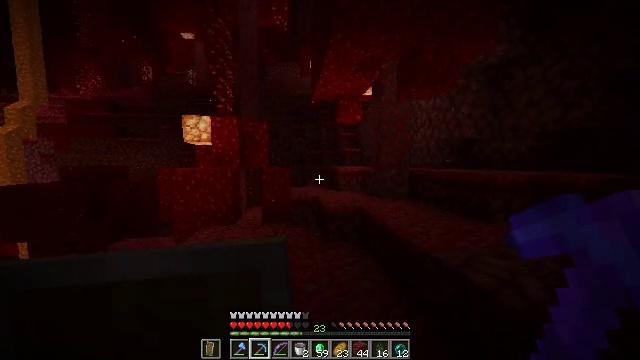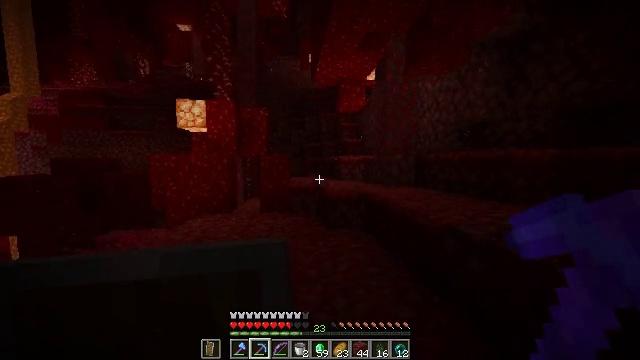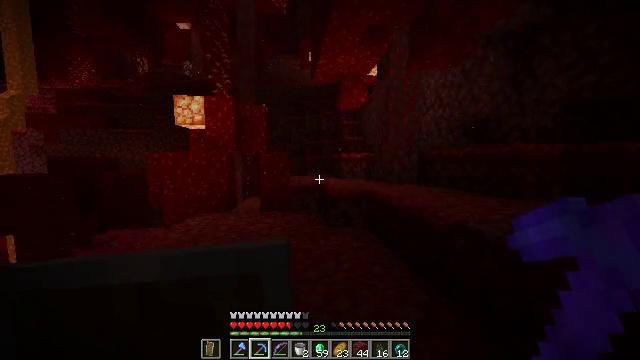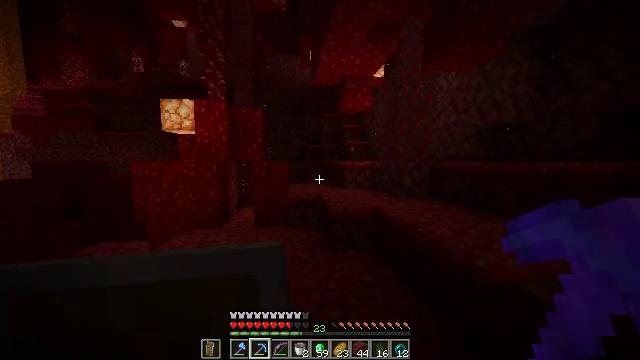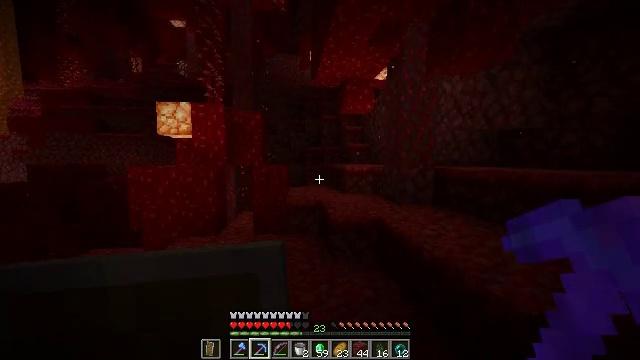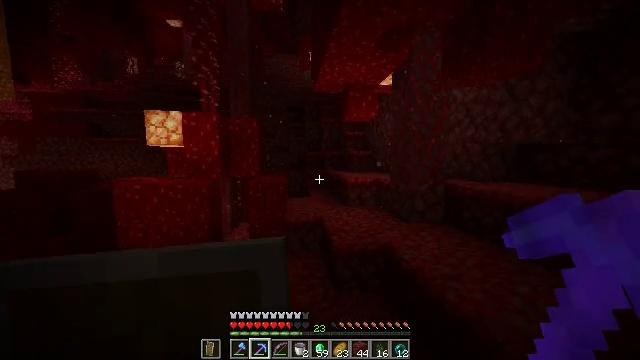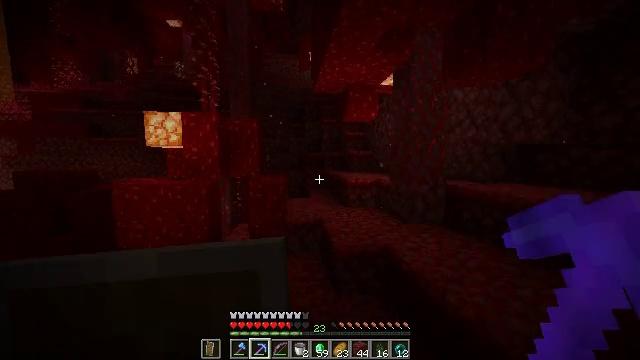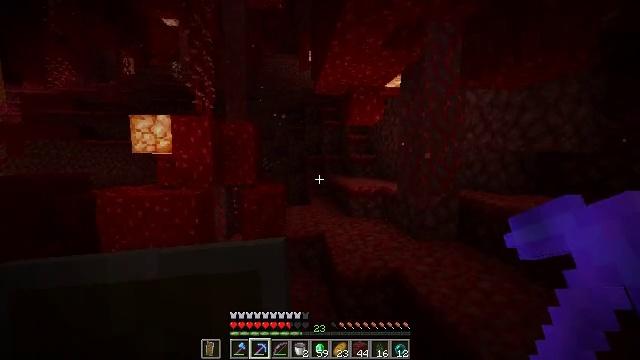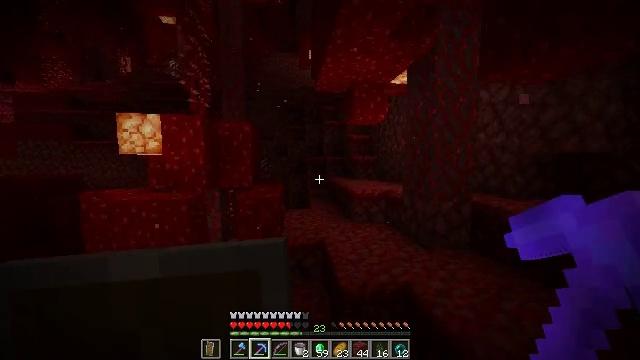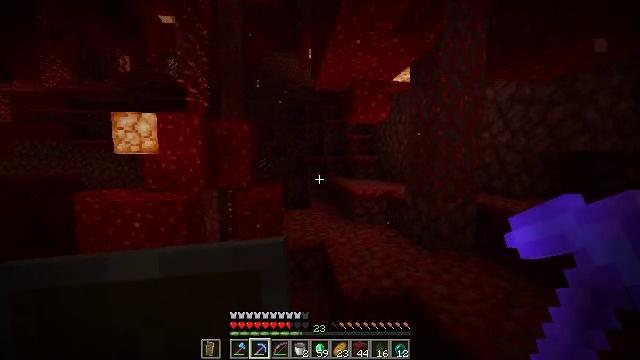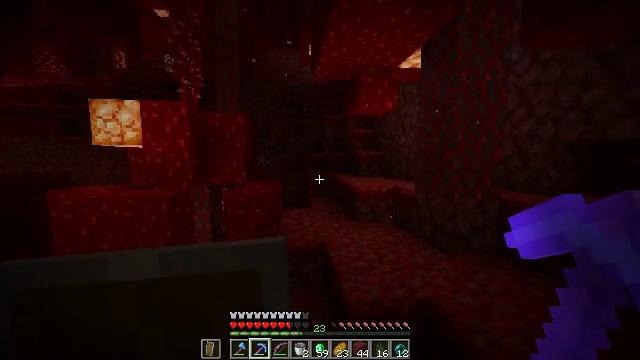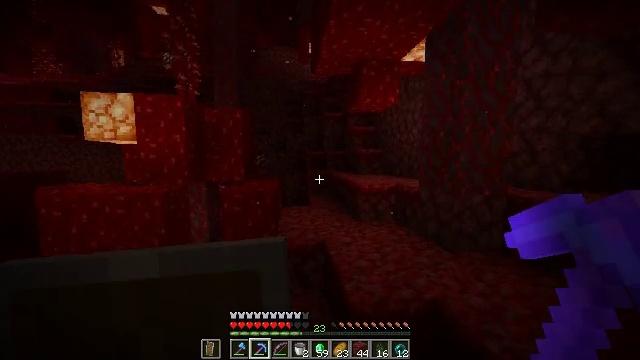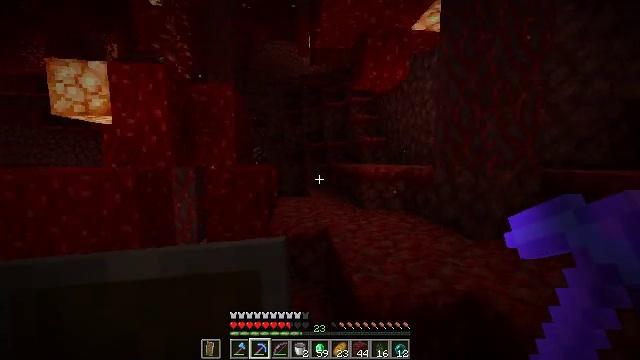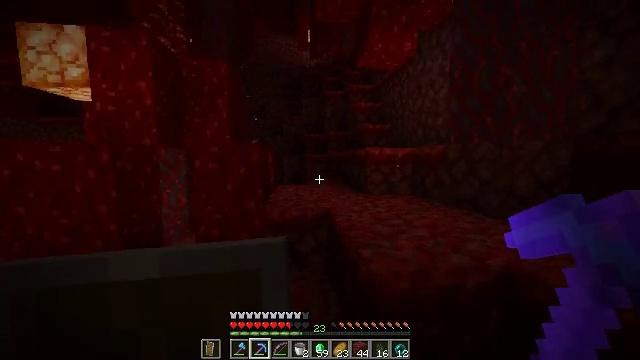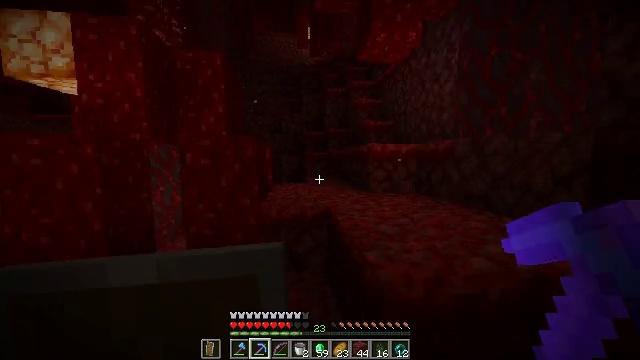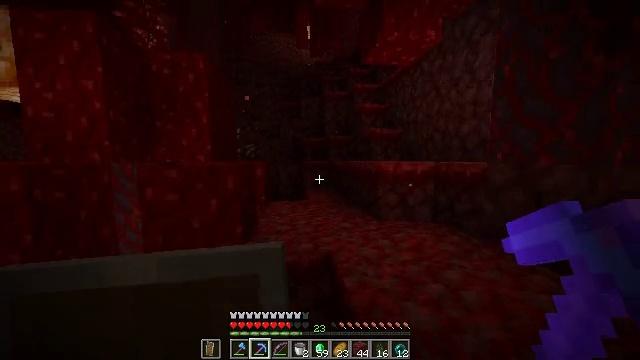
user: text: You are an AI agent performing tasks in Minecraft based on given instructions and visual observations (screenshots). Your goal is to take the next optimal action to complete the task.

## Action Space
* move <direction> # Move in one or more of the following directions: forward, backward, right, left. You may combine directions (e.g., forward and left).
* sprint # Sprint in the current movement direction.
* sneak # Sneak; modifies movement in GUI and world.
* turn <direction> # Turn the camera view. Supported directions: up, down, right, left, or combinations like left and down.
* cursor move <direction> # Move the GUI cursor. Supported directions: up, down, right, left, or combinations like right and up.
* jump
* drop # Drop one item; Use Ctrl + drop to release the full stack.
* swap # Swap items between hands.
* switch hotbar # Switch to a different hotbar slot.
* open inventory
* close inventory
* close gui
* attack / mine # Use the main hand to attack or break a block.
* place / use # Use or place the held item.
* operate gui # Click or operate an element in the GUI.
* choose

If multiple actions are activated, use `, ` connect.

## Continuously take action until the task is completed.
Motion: motion action
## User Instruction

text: Mine crimson nylium in the Nether.
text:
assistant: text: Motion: move forward, sprint, jump
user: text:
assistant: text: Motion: move forward, sprint, jump
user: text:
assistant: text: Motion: move forward, sprint, jump
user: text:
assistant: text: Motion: move forward, sprint, jump
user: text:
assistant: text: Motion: move forward, sprint, jump
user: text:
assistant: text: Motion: move forward, sprint, jump
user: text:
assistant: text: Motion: move forward, sprint, jump
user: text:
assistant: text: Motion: move forward, sprint, jump
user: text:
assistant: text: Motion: move forward, sprint, jump
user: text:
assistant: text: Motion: move forward, sprint, jump
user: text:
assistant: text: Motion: move forward, sprint, jump
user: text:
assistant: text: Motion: move forward, sprint
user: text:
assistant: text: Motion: move forward, sprint
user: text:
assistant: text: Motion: move forward, sprint, jump
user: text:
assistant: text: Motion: move forward, sprint, jump
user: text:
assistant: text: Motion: move forward, sprint, jump
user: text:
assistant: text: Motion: move forward, sprint, turn up, jump
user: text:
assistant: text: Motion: move forward, sprint, turn up, jump
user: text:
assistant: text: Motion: move forward, sprint, jump
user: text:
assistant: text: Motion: move forward, sprint, jump
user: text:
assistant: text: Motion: move forward, sprint, jump
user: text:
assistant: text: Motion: move forward, sprint, jump
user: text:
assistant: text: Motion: move forward, sprint, jump
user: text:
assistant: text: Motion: move forward, sprint
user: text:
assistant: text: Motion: move forward, sprint
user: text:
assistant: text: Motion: move forward, sprint
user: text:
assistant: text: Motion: move forward, sprint, turn right and up
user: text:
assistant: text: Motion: move forward, sprint, turn up
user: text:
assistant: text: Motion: move forward, sprint, turn up
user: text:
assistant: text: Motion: move forward, sprint, turn up